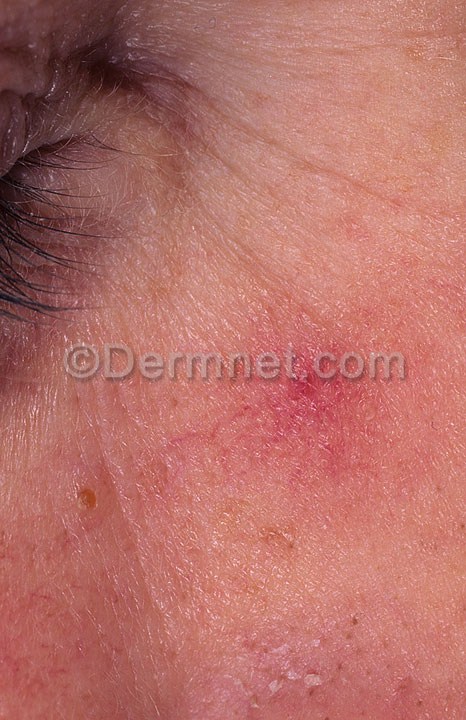
Disease: Vascular Tumors